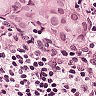
Metastatic tissue present: yes